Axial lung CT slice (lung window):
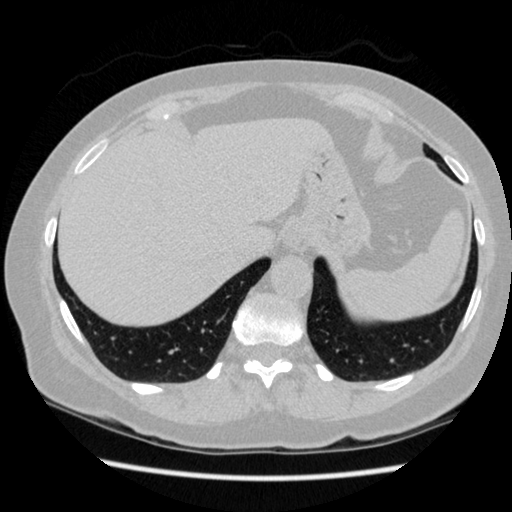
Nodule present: no